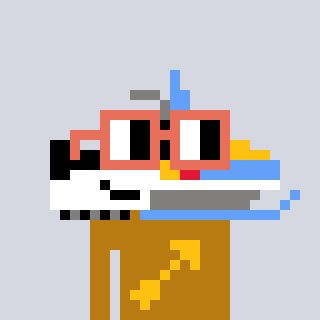
a pixel art character with square orange glasses, a snowmobile-shaped head and a gold-colored body on a cool background